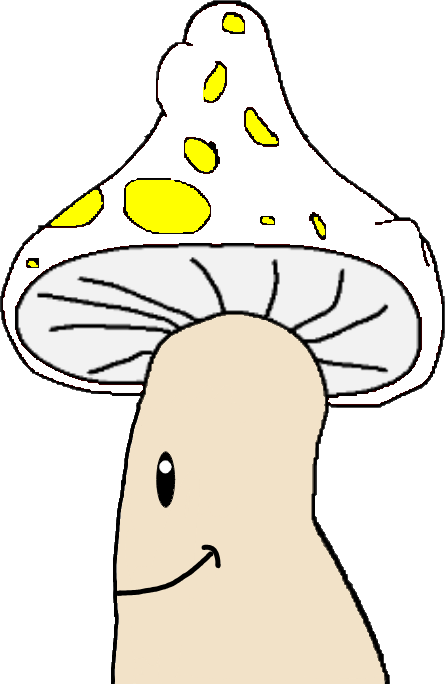
Label: 4_Yes_Chad